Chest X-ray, PA view. Patient: 43 years old, sex M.
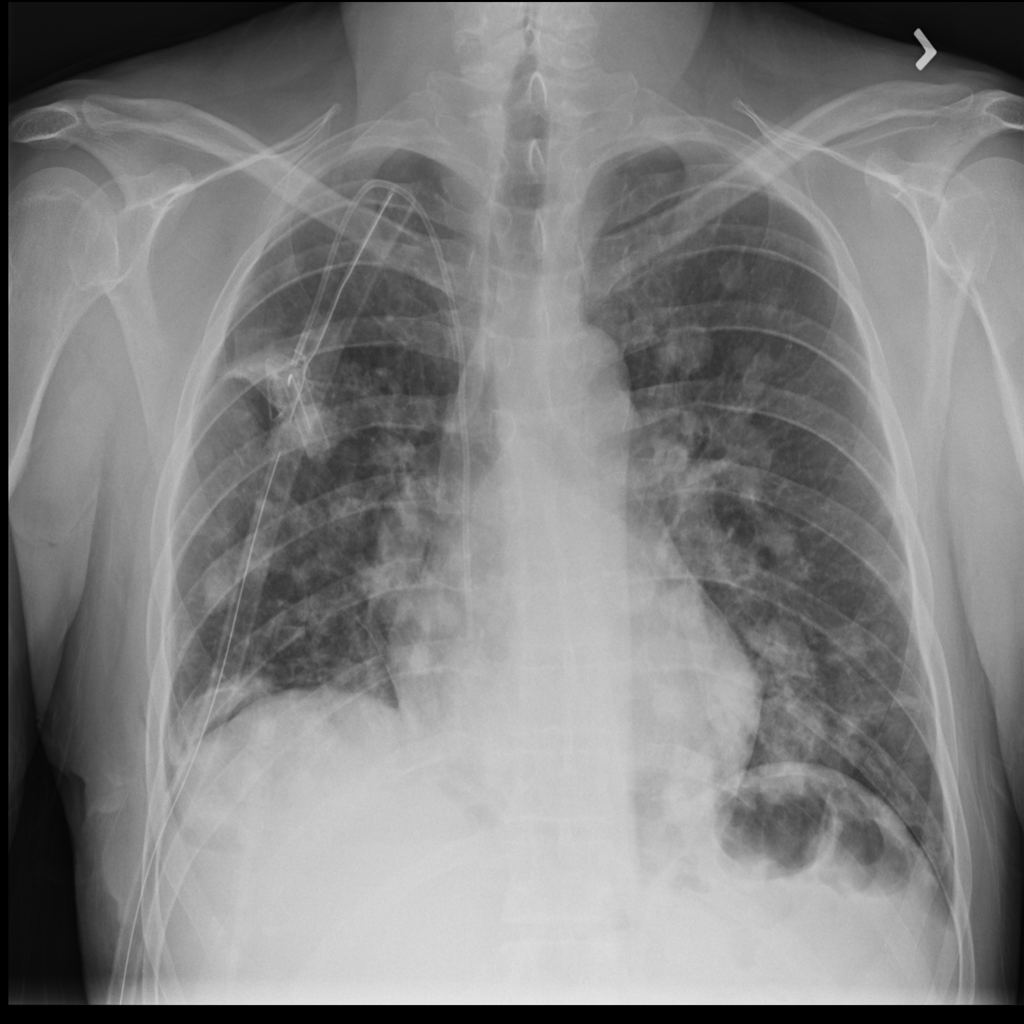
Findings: Nodule